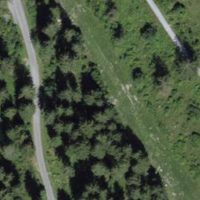
EUNIS habitat code: 24
Species observed at this site:
Parnassia palustris